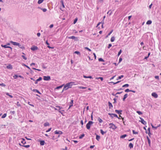
Tumor epithelial tissue: no
Tumor-associated stroma tissue: no
Normal tissue: yes